Question:
using the tools dex2jar and Java Decompiler I examined two versions of an apk file that was built in eclipse with proguard enabled. One version of the apk was made with this command as part of proguard-project.txt file
'''
-libraryjars /libs/GraphView-3.1.1.jar
'''
and in the other verson of the apk has this line commented out
looking at the resulting apk files after conversion from apk to jar and viewing them. both of the apk files are obfuscated however they are exactly the same. so the -libraryjars command is having no effect at all? why is the obfuscated code exactly the same in both cases?
in comparison I make two versions of apk files with other modifications and they result in different looking files. for example I added this line to the proguard-project.txt file
'''
-keep class com.example.proguardwithgson.MainActivity$TestObject { *; }
'''
and it changed the resulting code for the apk, the TestObject inner class is no longer obfuscated and is clearly readable.
if the -keep command is working, then why does the -libraryjars command not do anything?
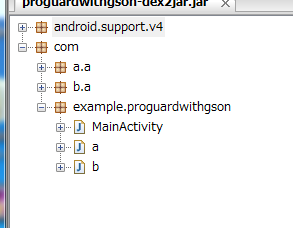
Answer: The Android build process already specifies all the necessary -injars/-libraryjars/-outjars options for you. You should never specify them in your configuration file; you'd only get lots of warnings about duplicate classes.
You can find an explanation of their purpose in the ProGuard manual > <URL>.